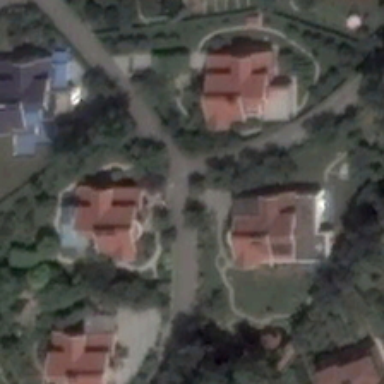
Some red buildings and many green trees are in a medium residential area .